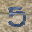
Label: 5